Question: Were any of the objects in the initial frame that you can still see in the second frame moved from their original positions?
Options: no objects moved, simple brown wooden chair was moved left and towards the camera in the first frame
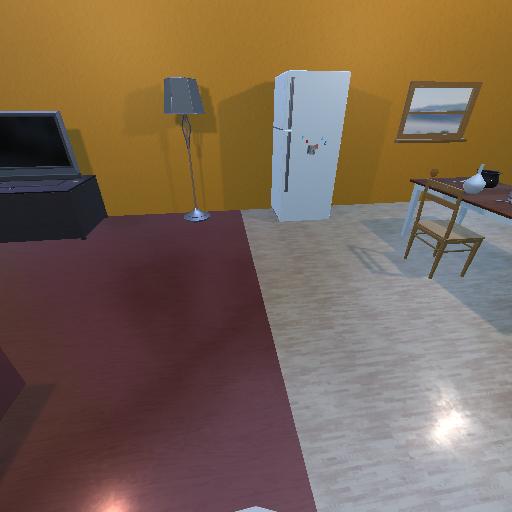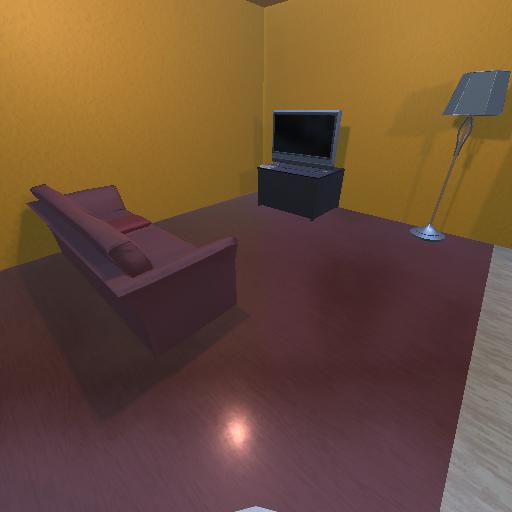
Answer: no objects moved